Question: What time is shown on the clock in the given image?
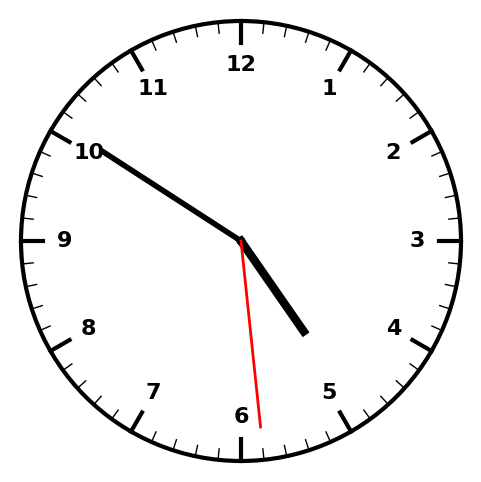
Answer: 04:50:29